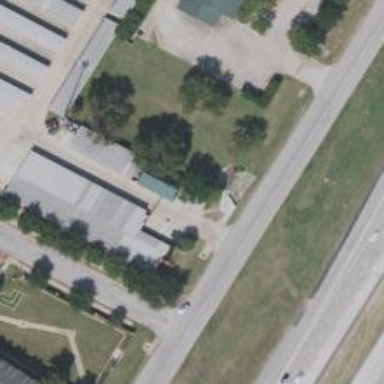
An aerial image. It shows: Warehouse.